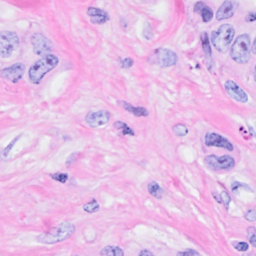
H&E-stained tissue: Breast